Question: I am trying to find and click 'Available' seats from a Travel website Seat Layout. Challenge is, the available Seat has no Unique Identifier whereas 'Blocked' (already booked) seat has one in the form of 'title' (Please refer HTML). How we make WebDriver skip any blocked seat and click any 'Available' seat on any random occurrence of seat layout (Pic)??

HTML shows structure of 2 Blocked Seats (L2 , L4) and one available seat in between (L3)
'''
<div style="max-width:695px;">
<div class="GXXXXXXX" style="display: none;" aria-hidden="true">
<div class="GXXXXXXX">
<div class="GXXXXXXX"> </div>
<div class="GXXXXXXX">
<table>
<colgroup>
<tbody>
<tr>
<tr>
<td>
<td>
<td>
<td>
<td>
<td>
<td>
<td>
<td>
<td>
<td>
<td>
Blocked Seat
<div class="GDXXXXXX GDXXXXX0" style="overflow:hidden;position:static;margin: 0 5px 5px 0;" title="Seat Name: L2 | Fare: Rs. 300.0">L2</div>
</td>
</tr>
<tr>
<td></td>
<td></td>
<td></td>
<td></td>
<td></td>
<td></td>
<td></td>
<td></td>
<td></td>
<td></td>
<td></td>
<td>
Available Seat
<div class="GXXXXXX GXXXXXX0" style="overflow:hidden;position:static;margin: 0 5px 5px 0;">L3</div>
</td>
</tr>
<tr>
<td>
<td>
<td>
<td>
<td>
<td>
<td>
<td>
<td>
<td>
<td>
<td>
Blocked Seat
<div class="GXXXXXX GXXXXXXX" style="overflow:hidden;position:static;margin: 0 5px 5px 0;" title="Seat Name: L4 | Fare: Rs. 300.0">L4</div>
</td>
</tr>
<tr>
</tbody>
</table>
</div>
'''
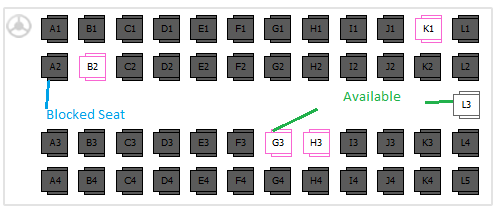
Answer: This is the logic. See if the DIV has title attribute. If it does not have the seat is available. Change the logic as per your need.
'''
List<WebElement> seats = driver.findElements(By.cssSelector("div.GXXXXXX.GXXXXXXX"));
for (WebElement seat : seats) {
if(seat.getAttribute("title") != null){
System.out.println("Seat is not available");
}else{
System.out.println("Seat is available");
seat.click(); // break the loop if you wish
}
}
'''